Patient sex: M
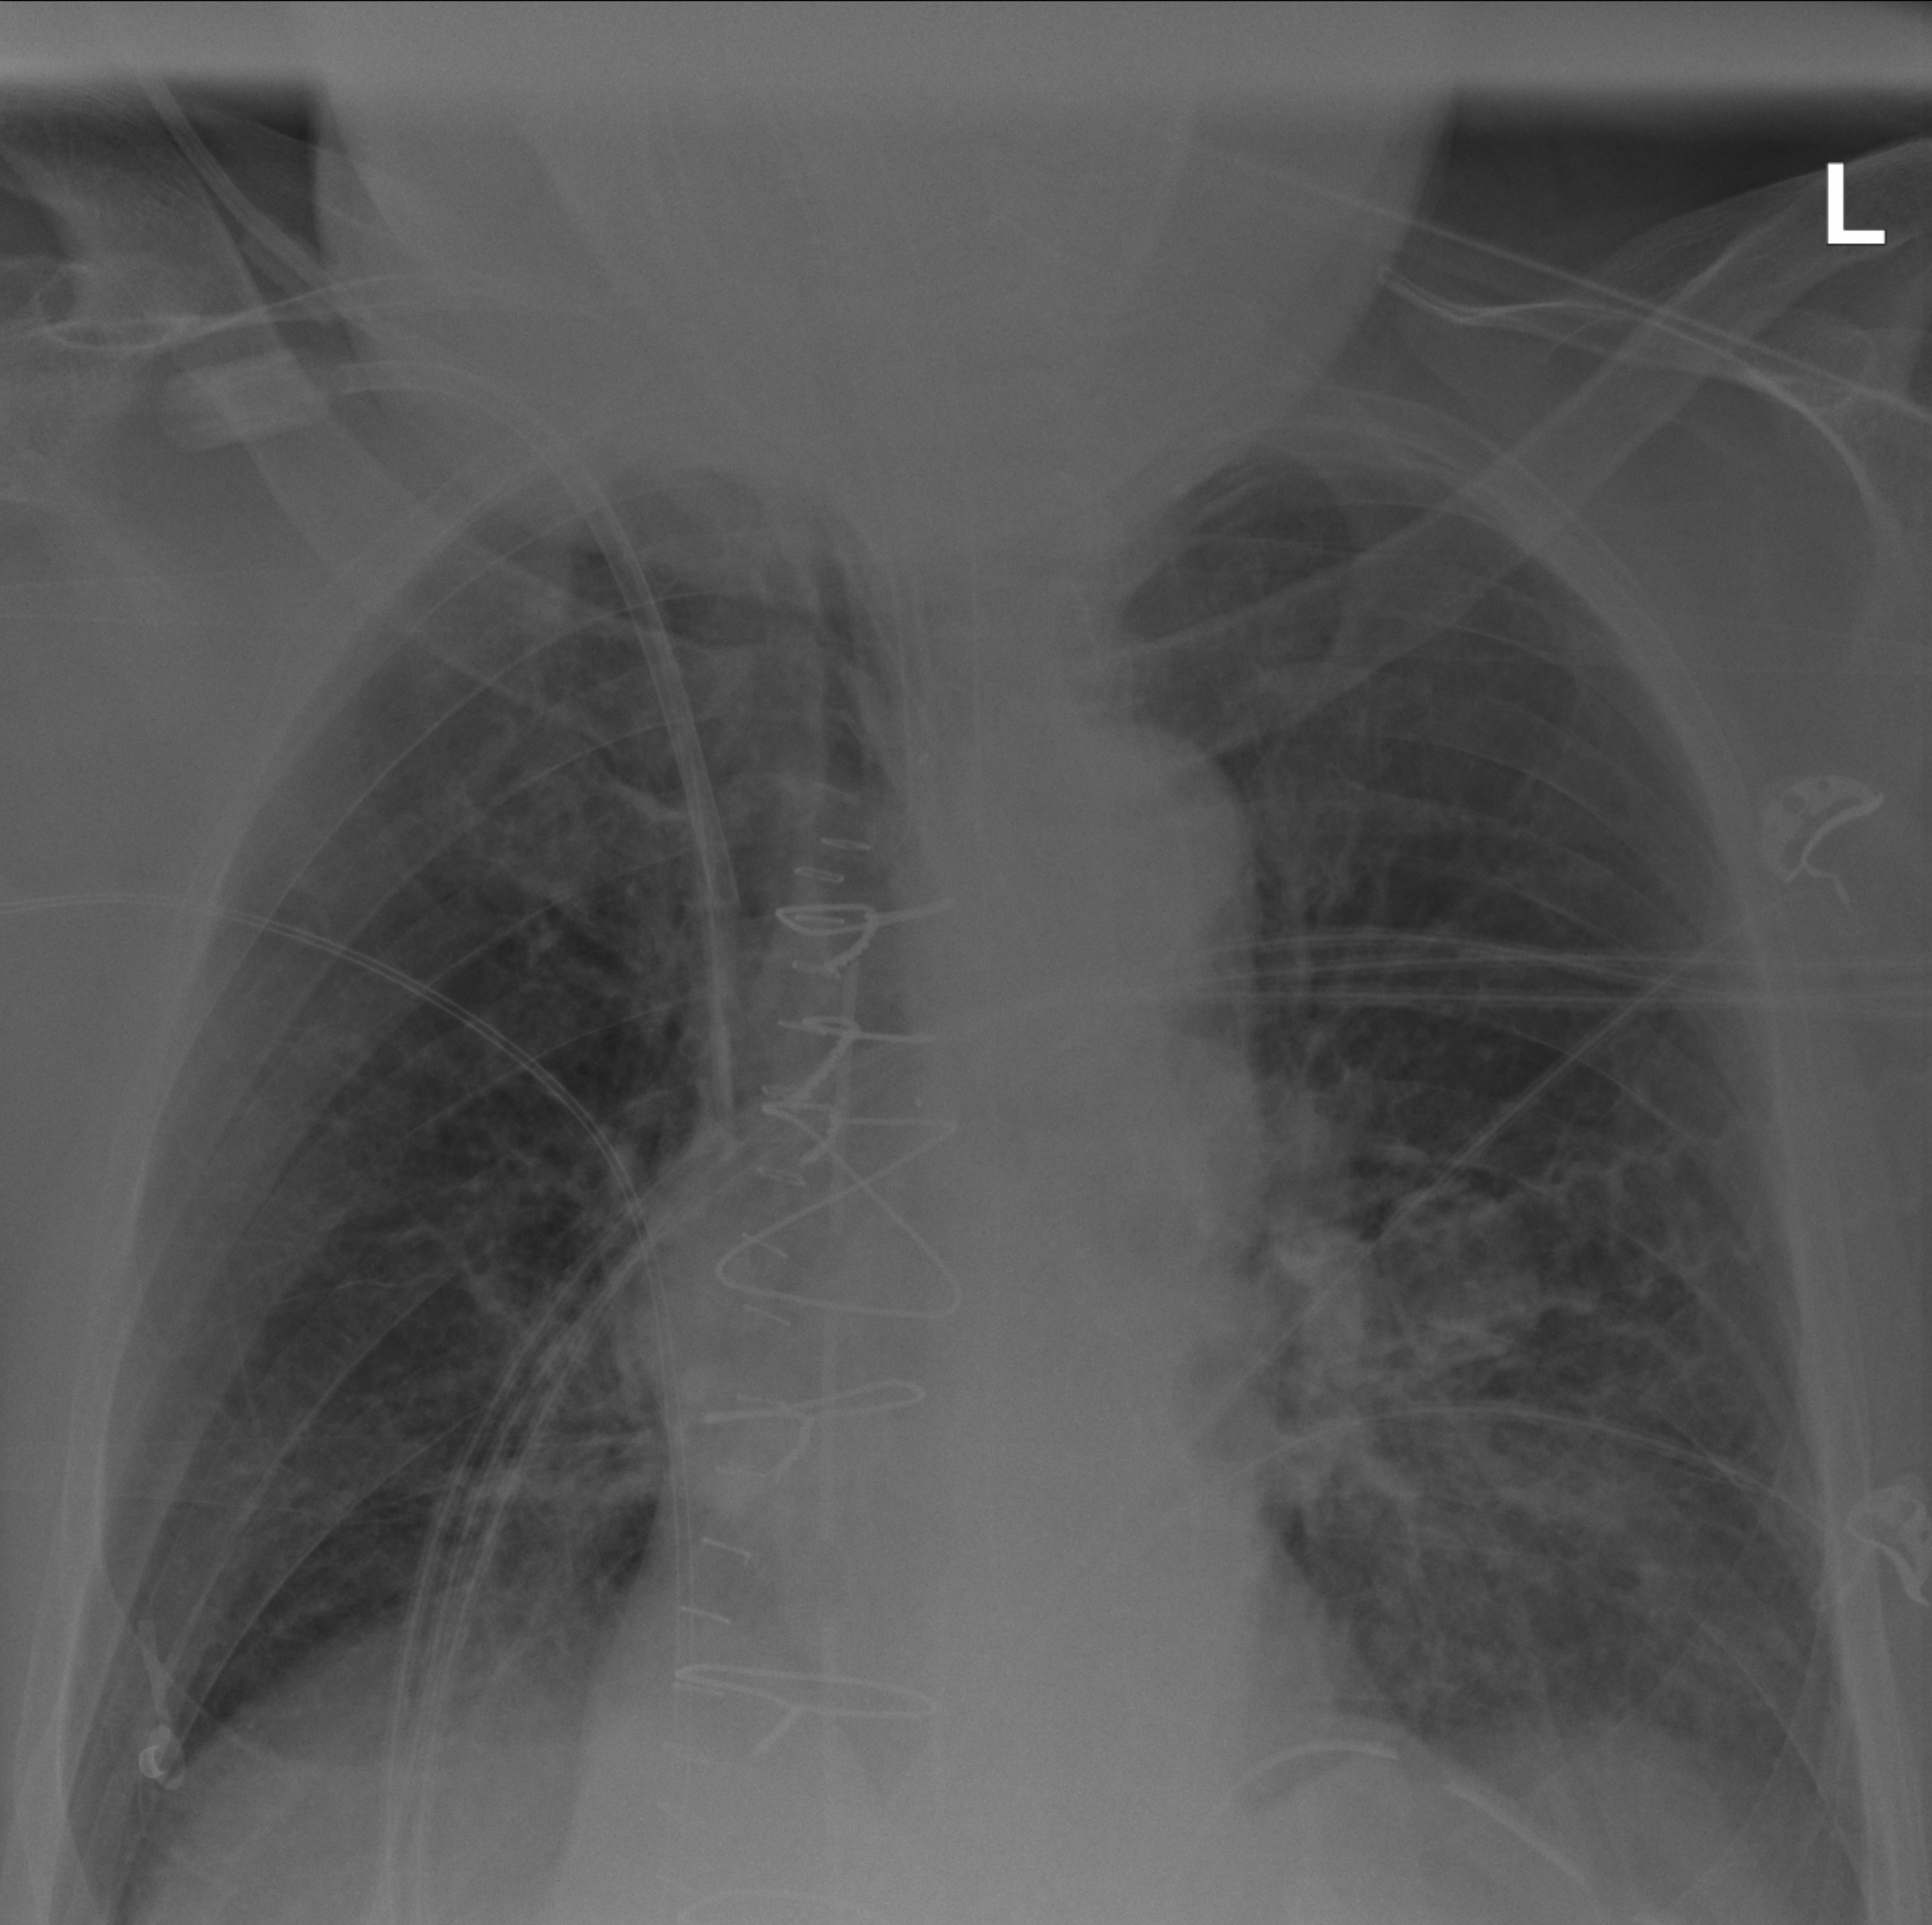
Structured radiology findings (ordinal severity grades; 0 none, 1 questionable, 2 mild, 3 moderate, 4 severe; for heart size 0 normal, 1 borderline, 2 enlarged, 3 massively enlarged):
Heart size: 0
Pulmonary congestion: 2
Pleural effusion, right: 0
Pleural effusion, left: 0
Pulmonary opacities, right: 0
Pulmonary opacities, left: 1
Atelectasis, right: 0
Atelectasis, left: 2